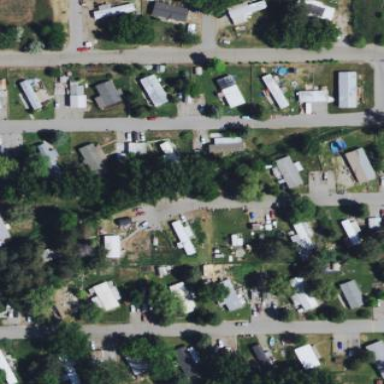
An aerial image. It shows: Residential area designated as trailer park.